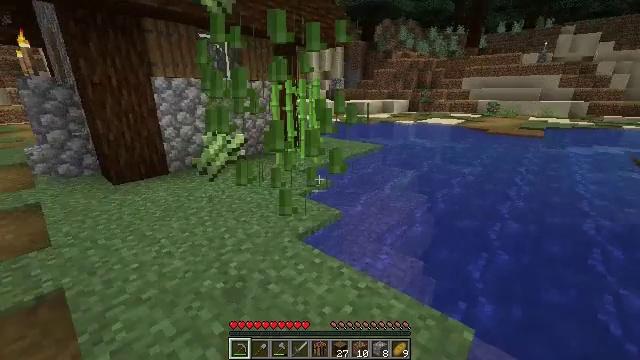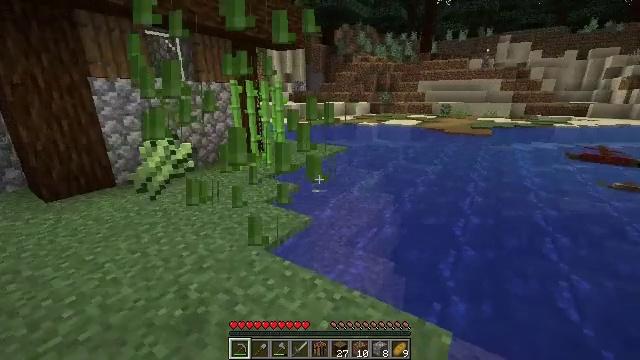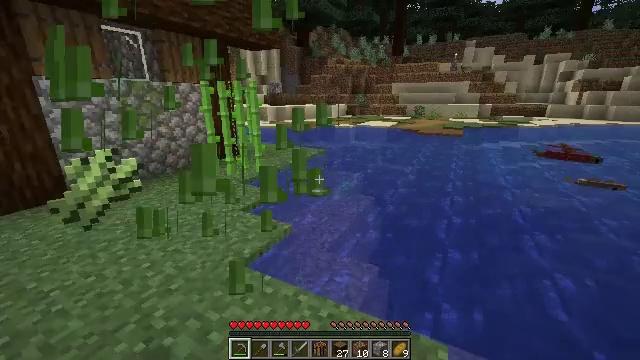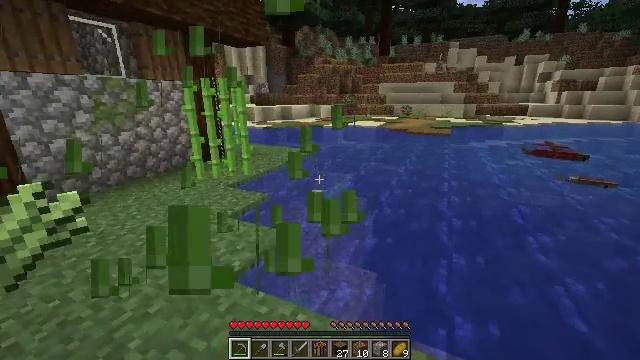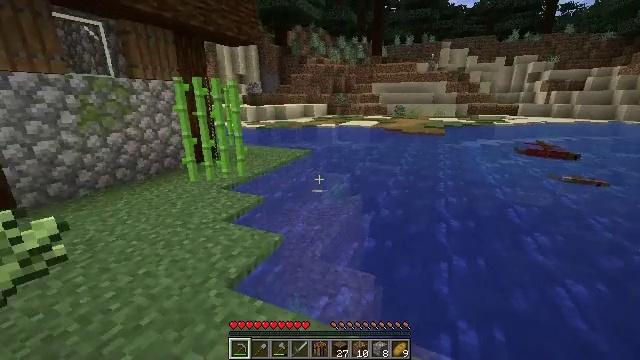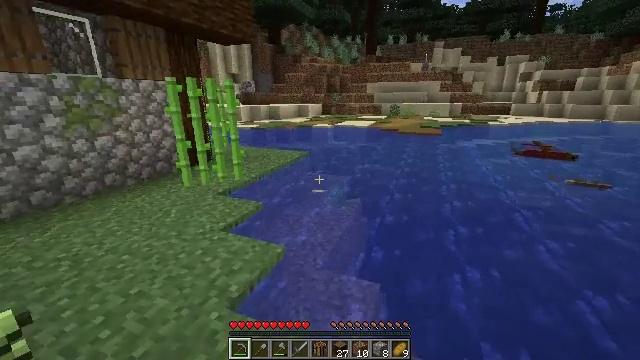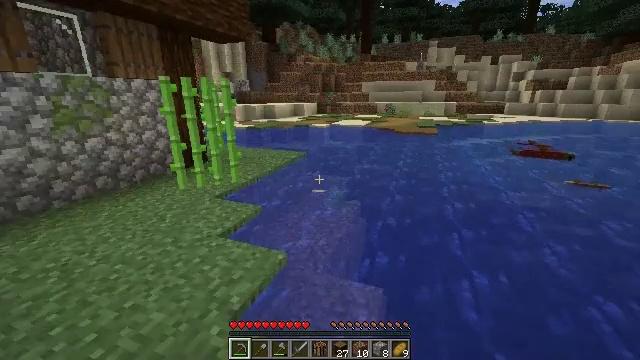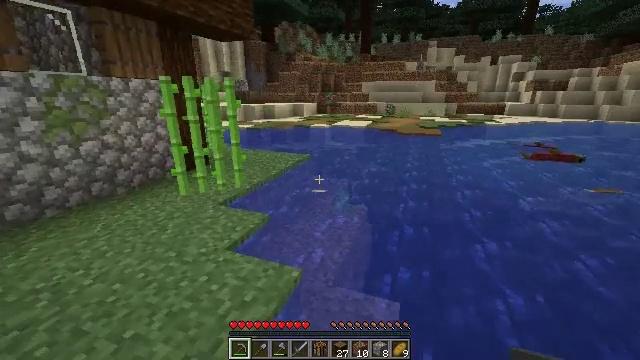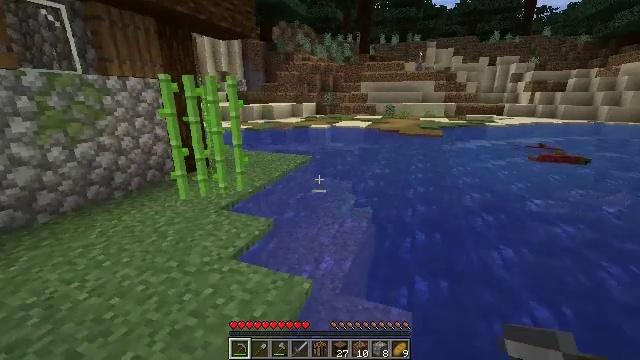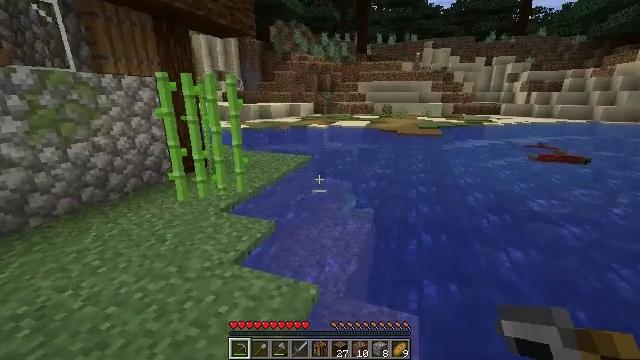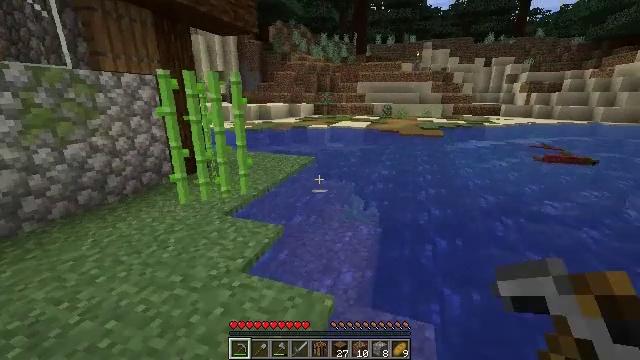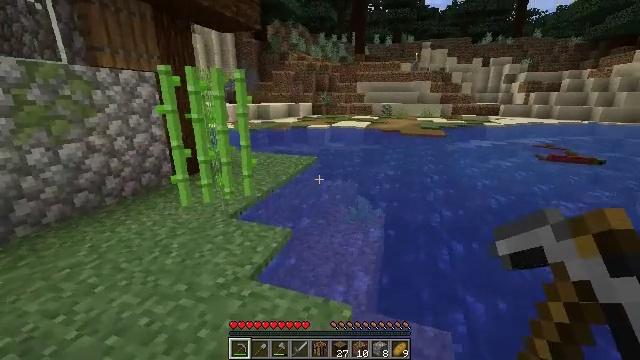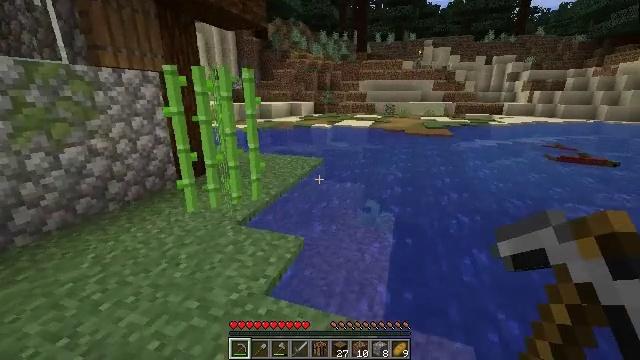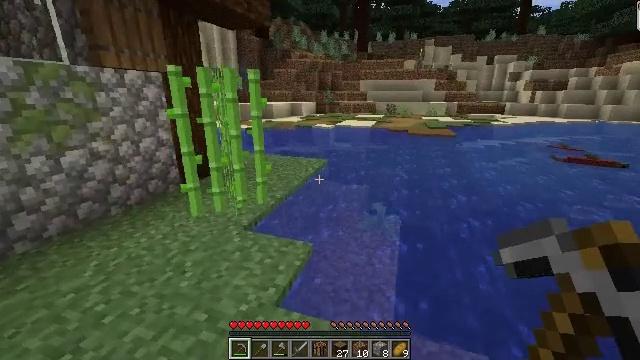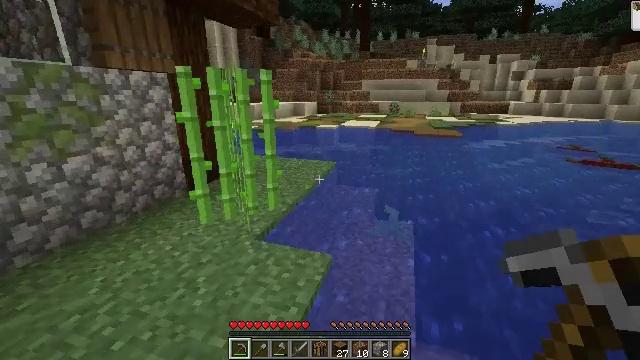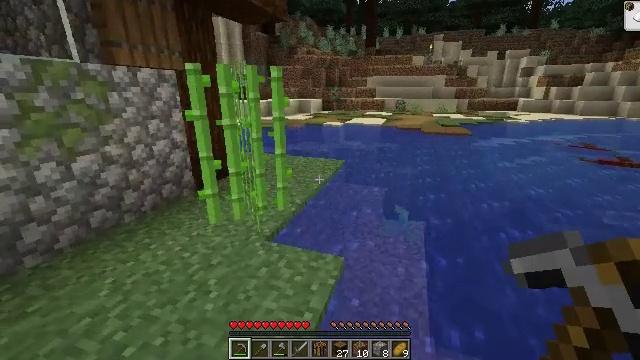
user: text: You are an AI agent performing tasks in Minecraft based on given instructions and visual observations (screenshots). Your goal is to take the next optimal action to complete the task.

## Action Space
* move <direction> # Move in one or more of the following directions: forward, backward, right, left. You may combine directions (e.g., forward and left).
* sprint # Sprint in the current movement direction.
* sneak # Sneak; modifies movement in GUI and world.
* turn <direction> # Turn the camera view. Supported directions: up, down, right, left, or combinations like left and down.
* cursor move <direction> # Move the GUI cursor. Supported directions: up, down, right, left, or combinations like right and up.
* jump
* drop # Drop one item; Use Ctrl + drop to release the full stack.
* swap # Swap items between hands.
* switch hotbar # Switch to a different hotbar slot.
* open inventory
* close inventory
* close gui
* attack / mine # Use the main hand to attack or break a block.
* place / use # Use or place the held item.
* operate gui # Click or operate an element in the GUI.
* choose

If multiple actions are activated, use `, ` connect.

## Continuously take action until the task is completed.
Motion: motion action
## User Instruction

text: Cut down the sugar cane stalks.
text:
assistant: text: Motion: move forward, turn right
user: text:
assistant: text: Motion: move forward, turn right
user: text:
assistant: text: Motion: move forward and move left, turn right
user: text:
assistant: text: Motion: move forward and move left, turn right
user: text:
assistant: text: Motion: move forward and move left, turn right
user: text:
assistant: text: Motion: move forward and move left, turn right
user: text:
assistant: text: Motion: move forward and move left
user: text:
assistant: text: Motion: move forward and move left
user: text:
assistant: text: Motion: move forward and move left
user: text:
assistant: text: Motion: move forward and move left
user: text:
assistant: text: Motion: move forward and move left
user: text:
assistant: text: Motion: move forward and move left
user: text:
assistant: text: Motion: move forward and move left
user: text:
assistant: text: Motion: move forward and move left
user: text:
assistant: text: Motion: move forward and move left
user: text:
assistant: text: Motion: move forward and move left, turn left and down
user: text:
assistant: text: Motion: move forward and move left, turn left and down
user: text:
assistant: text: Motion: move forward and move left, turn left, attack / mine
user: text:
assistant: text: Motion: move forward and move left, attack / mine
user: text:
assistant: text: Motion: move forward and move left, attack / mine
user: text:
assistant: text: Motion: move forward, turn right, attack / mine
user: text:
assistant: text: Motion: move forward, turn right
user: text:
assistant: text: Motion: move forward, turn right
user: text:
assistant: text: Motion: move forward, turn right
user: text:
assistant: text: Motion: move forward, turn right
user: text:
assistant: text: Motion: move forward
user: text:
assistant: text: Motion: move forward
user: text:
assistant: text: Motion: move forward
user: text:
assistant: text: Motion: move forward
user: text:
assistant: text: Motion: move forward